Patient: sex M, age 45
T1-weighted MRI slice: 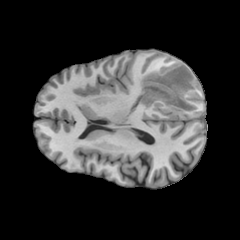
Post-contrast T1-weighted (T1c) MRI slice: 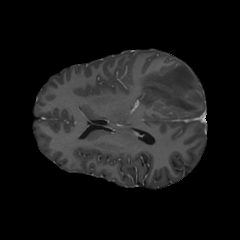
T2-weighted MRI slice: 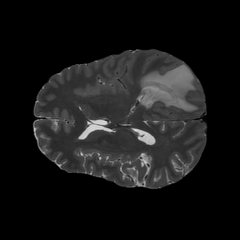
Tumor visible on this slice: yes
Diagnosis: Glioblastoma, IDH-wildtype
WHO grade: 4